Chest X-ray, AP view. Patient: 35 years old, sex M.
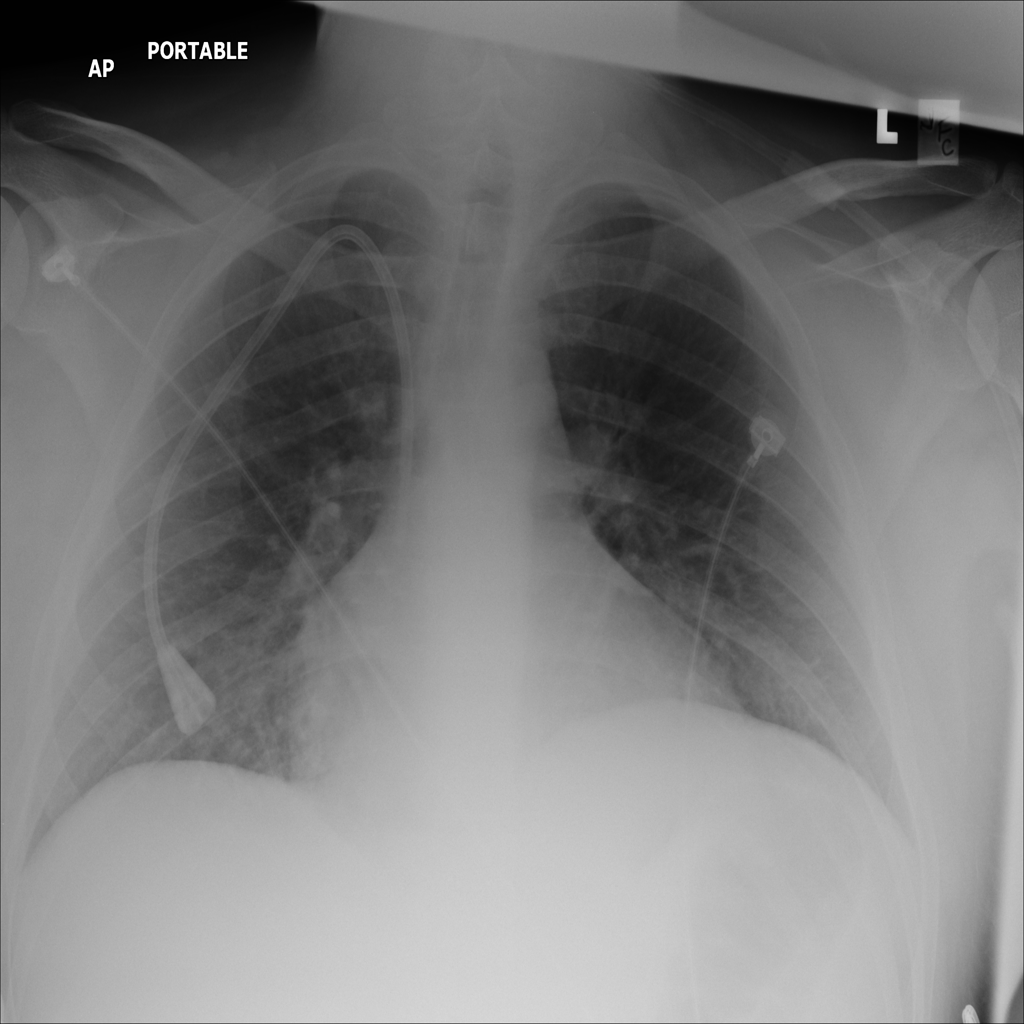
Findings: No Finding